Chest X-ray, AP view. Patient: 62 years old, sex M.
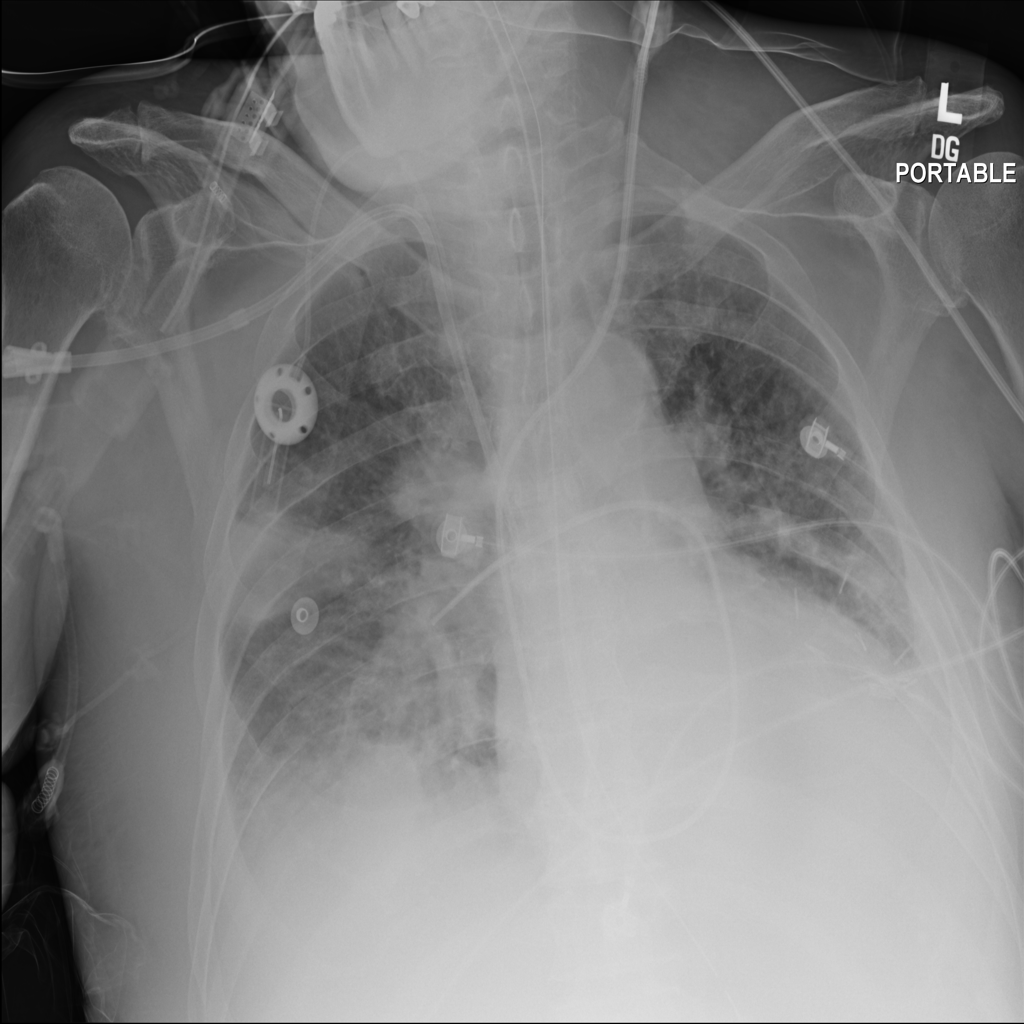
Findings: Consolidation, Infiltration